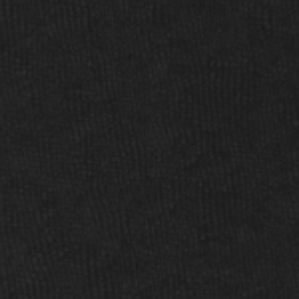
Label: frost